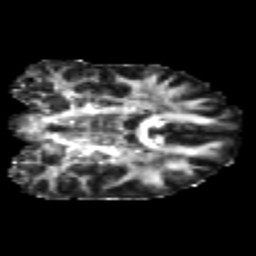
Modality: FA
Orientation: coronal
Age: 26
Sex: female
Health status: healthy
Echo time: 0.074 s